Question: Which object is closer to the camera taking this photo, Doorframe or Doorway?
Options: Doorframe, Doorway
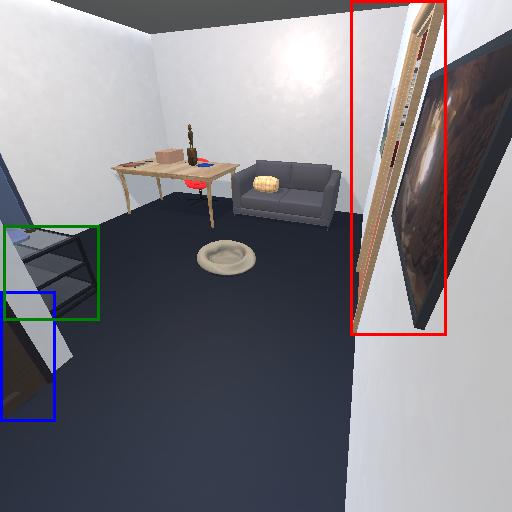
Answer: Doorframe